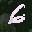
Label: 6